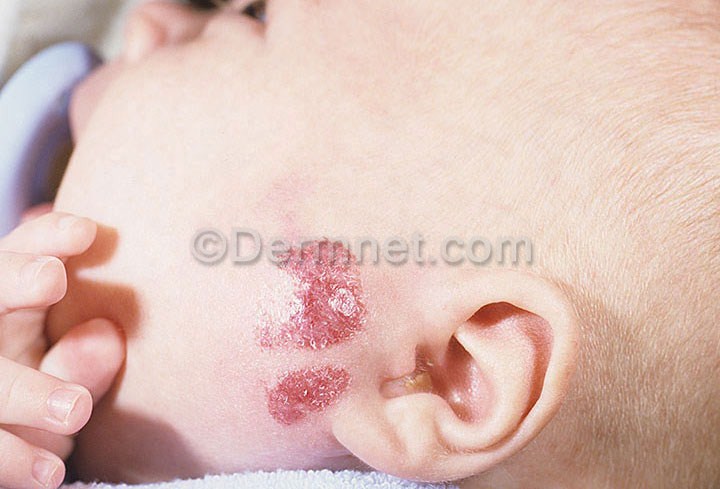
Disease: Vascular Tumors